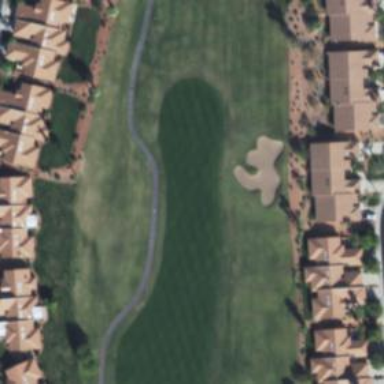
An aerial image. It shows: View of golf hole.